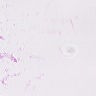
Metastatic tissue present: no